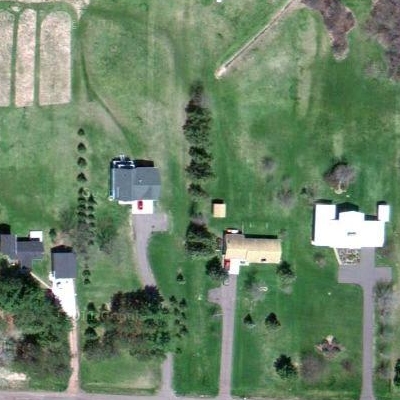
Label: aGrass